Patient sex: M
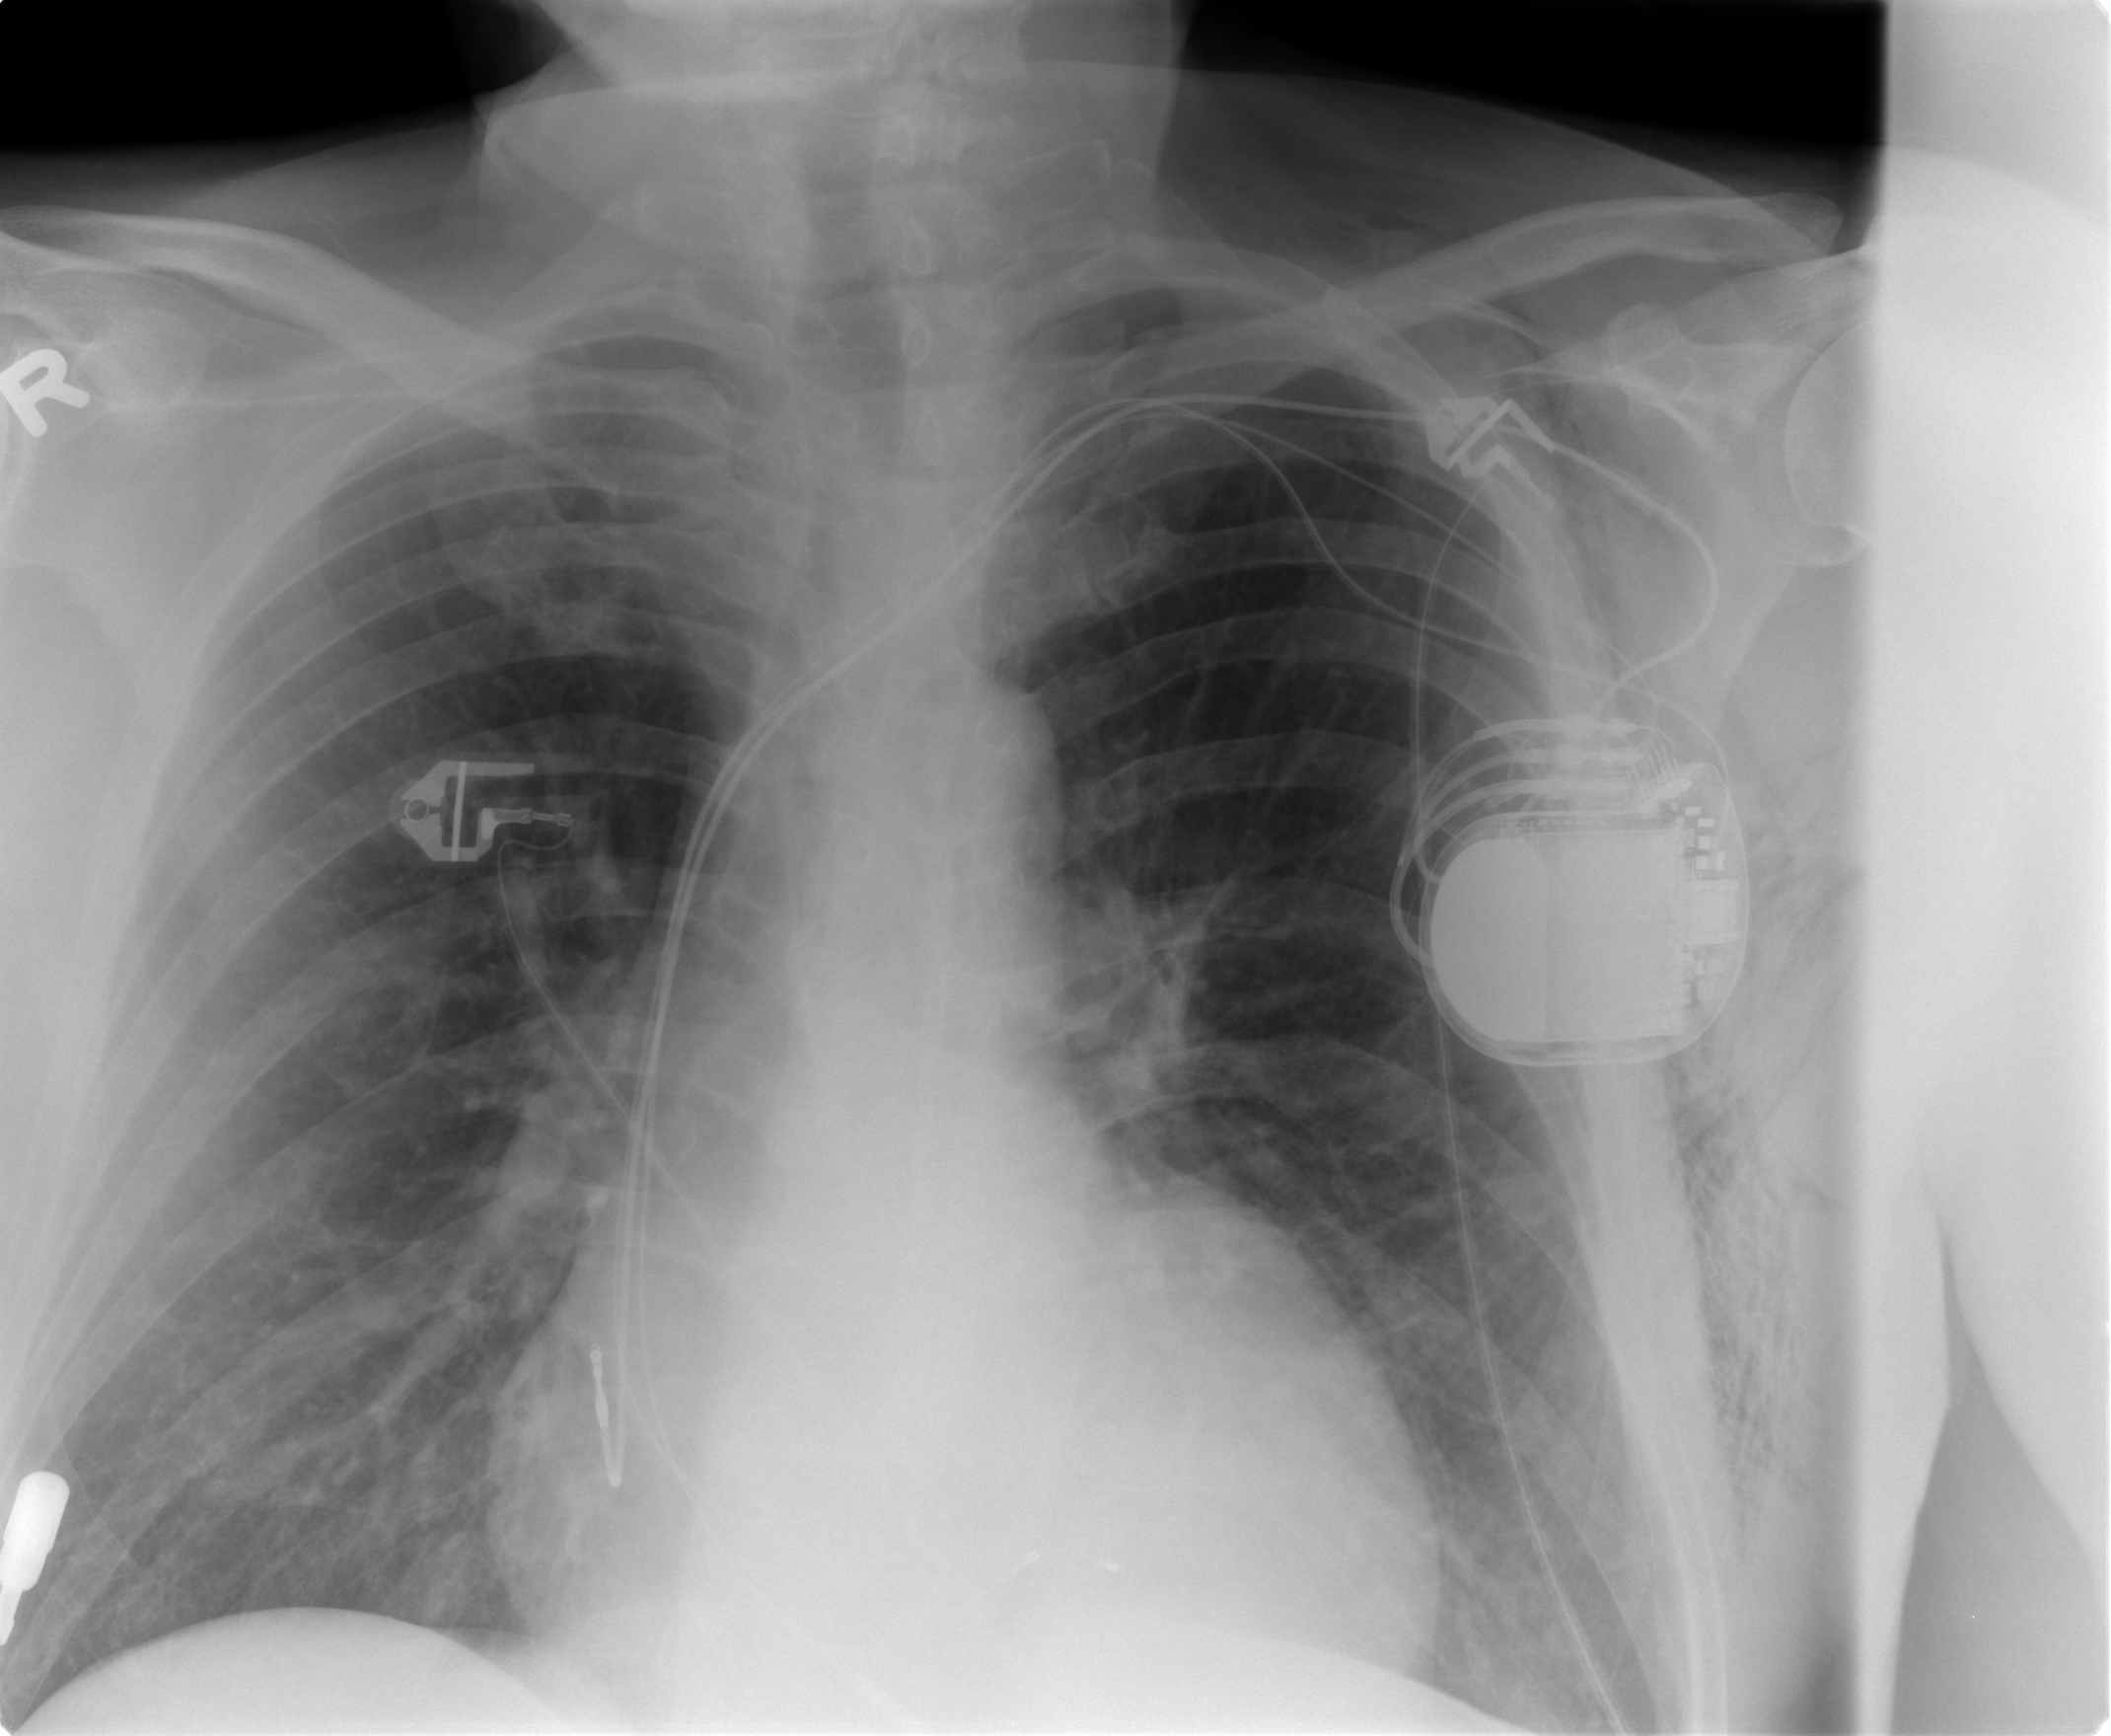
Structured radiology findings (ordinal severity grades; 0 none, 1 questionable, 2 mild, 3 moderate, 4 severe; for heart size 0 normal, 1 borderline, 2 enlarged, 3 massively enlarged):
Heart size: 2
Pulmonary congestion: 3
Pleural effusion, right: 0
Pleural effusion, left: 0
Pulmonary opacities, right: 0
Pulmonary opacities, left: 0
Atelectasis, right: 0
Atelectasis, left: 2